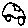
Label: car